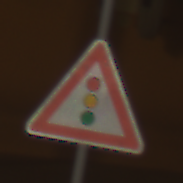
Verkehrszeichen: Lichtzeichenanlage
Umgebung: Outdoor, Urban
Tageszeit: Night
Wetter: Clear
Licht: Artificial
Jahreszeit: NotSpecified
Kontrast: HighContrast